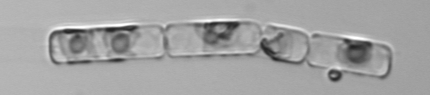
Label: Guinardia_delicatula